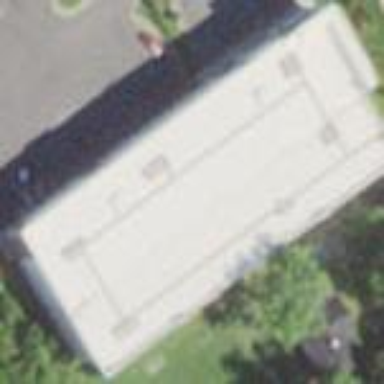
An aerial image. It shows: Building used for storage rental.